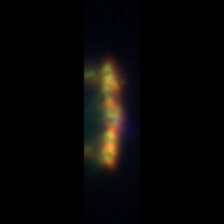
Taxon: Chaetoceros
Group: Diatoms